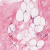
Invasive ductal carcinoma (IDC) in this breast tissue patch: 0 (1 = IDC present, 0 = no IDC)